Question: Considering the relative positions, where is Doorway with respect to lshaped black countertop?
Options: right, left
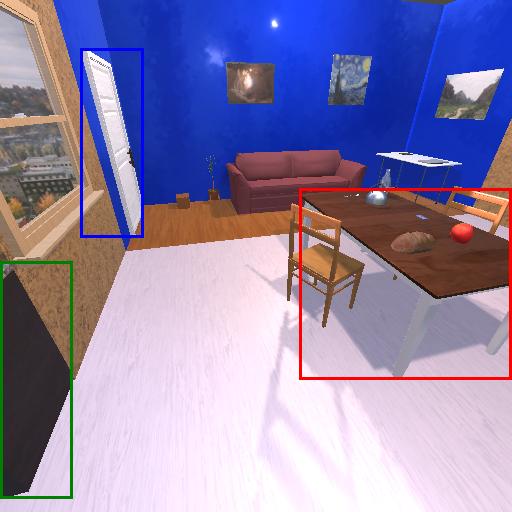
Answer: right